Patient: sex F, age 60
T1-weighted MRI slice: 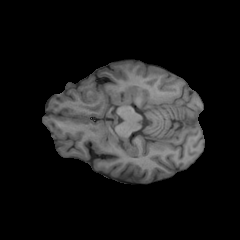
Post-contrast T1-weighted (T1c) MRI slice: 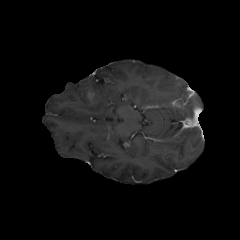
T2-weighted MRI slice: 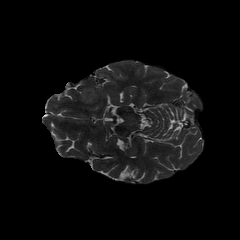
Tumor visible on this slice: yes
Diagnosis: Glioblastoma, IDH-wildtype
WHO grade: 4